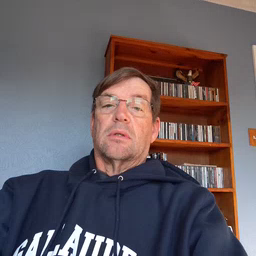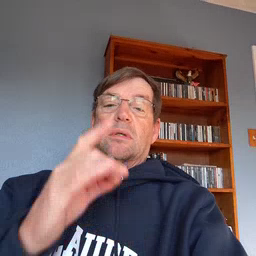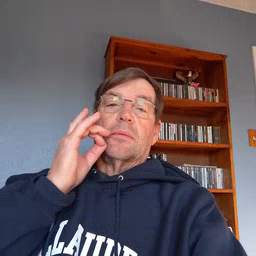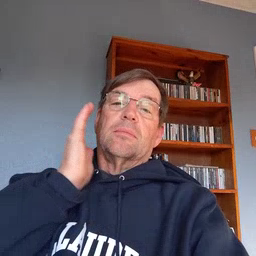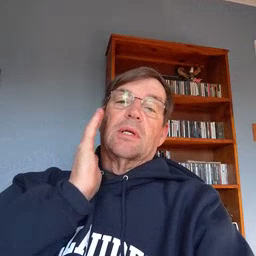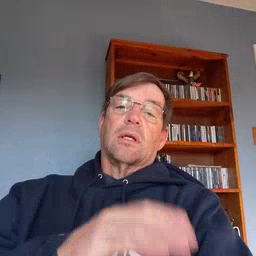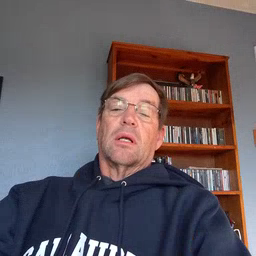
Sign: bee